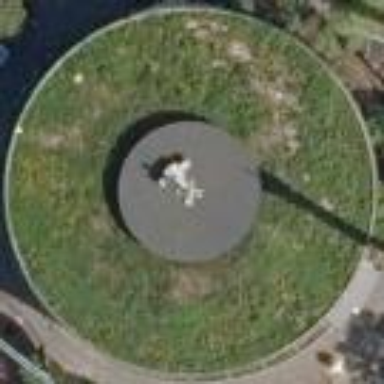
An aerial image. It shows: Tower building with grass roof.